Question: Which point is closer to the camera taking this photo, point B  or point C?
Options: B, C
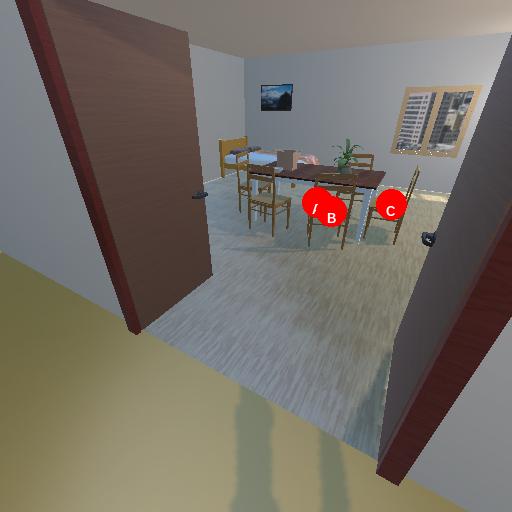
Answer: B